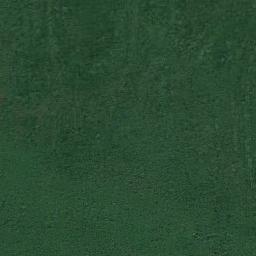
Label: meadow